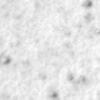
Label: no_change